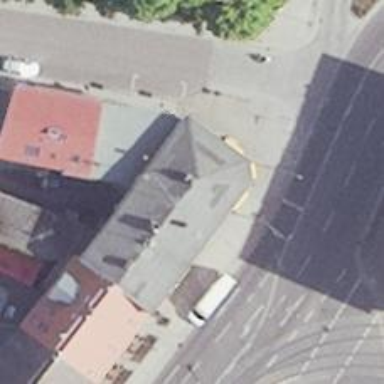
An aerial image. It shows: Cafe.